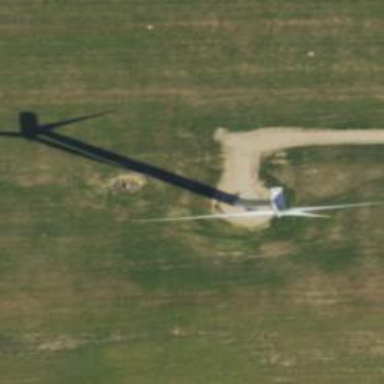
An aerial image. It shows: Wind generator with horizontal axis. The generator is wind turbine.